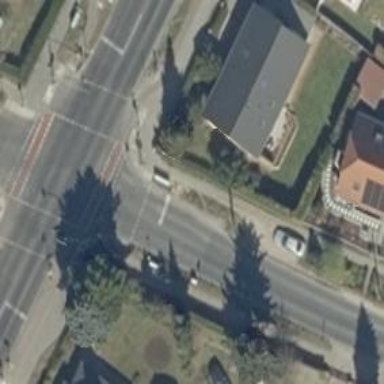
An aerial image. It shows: Road with "give way" sign.